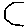
Label: hexagon